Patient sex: M
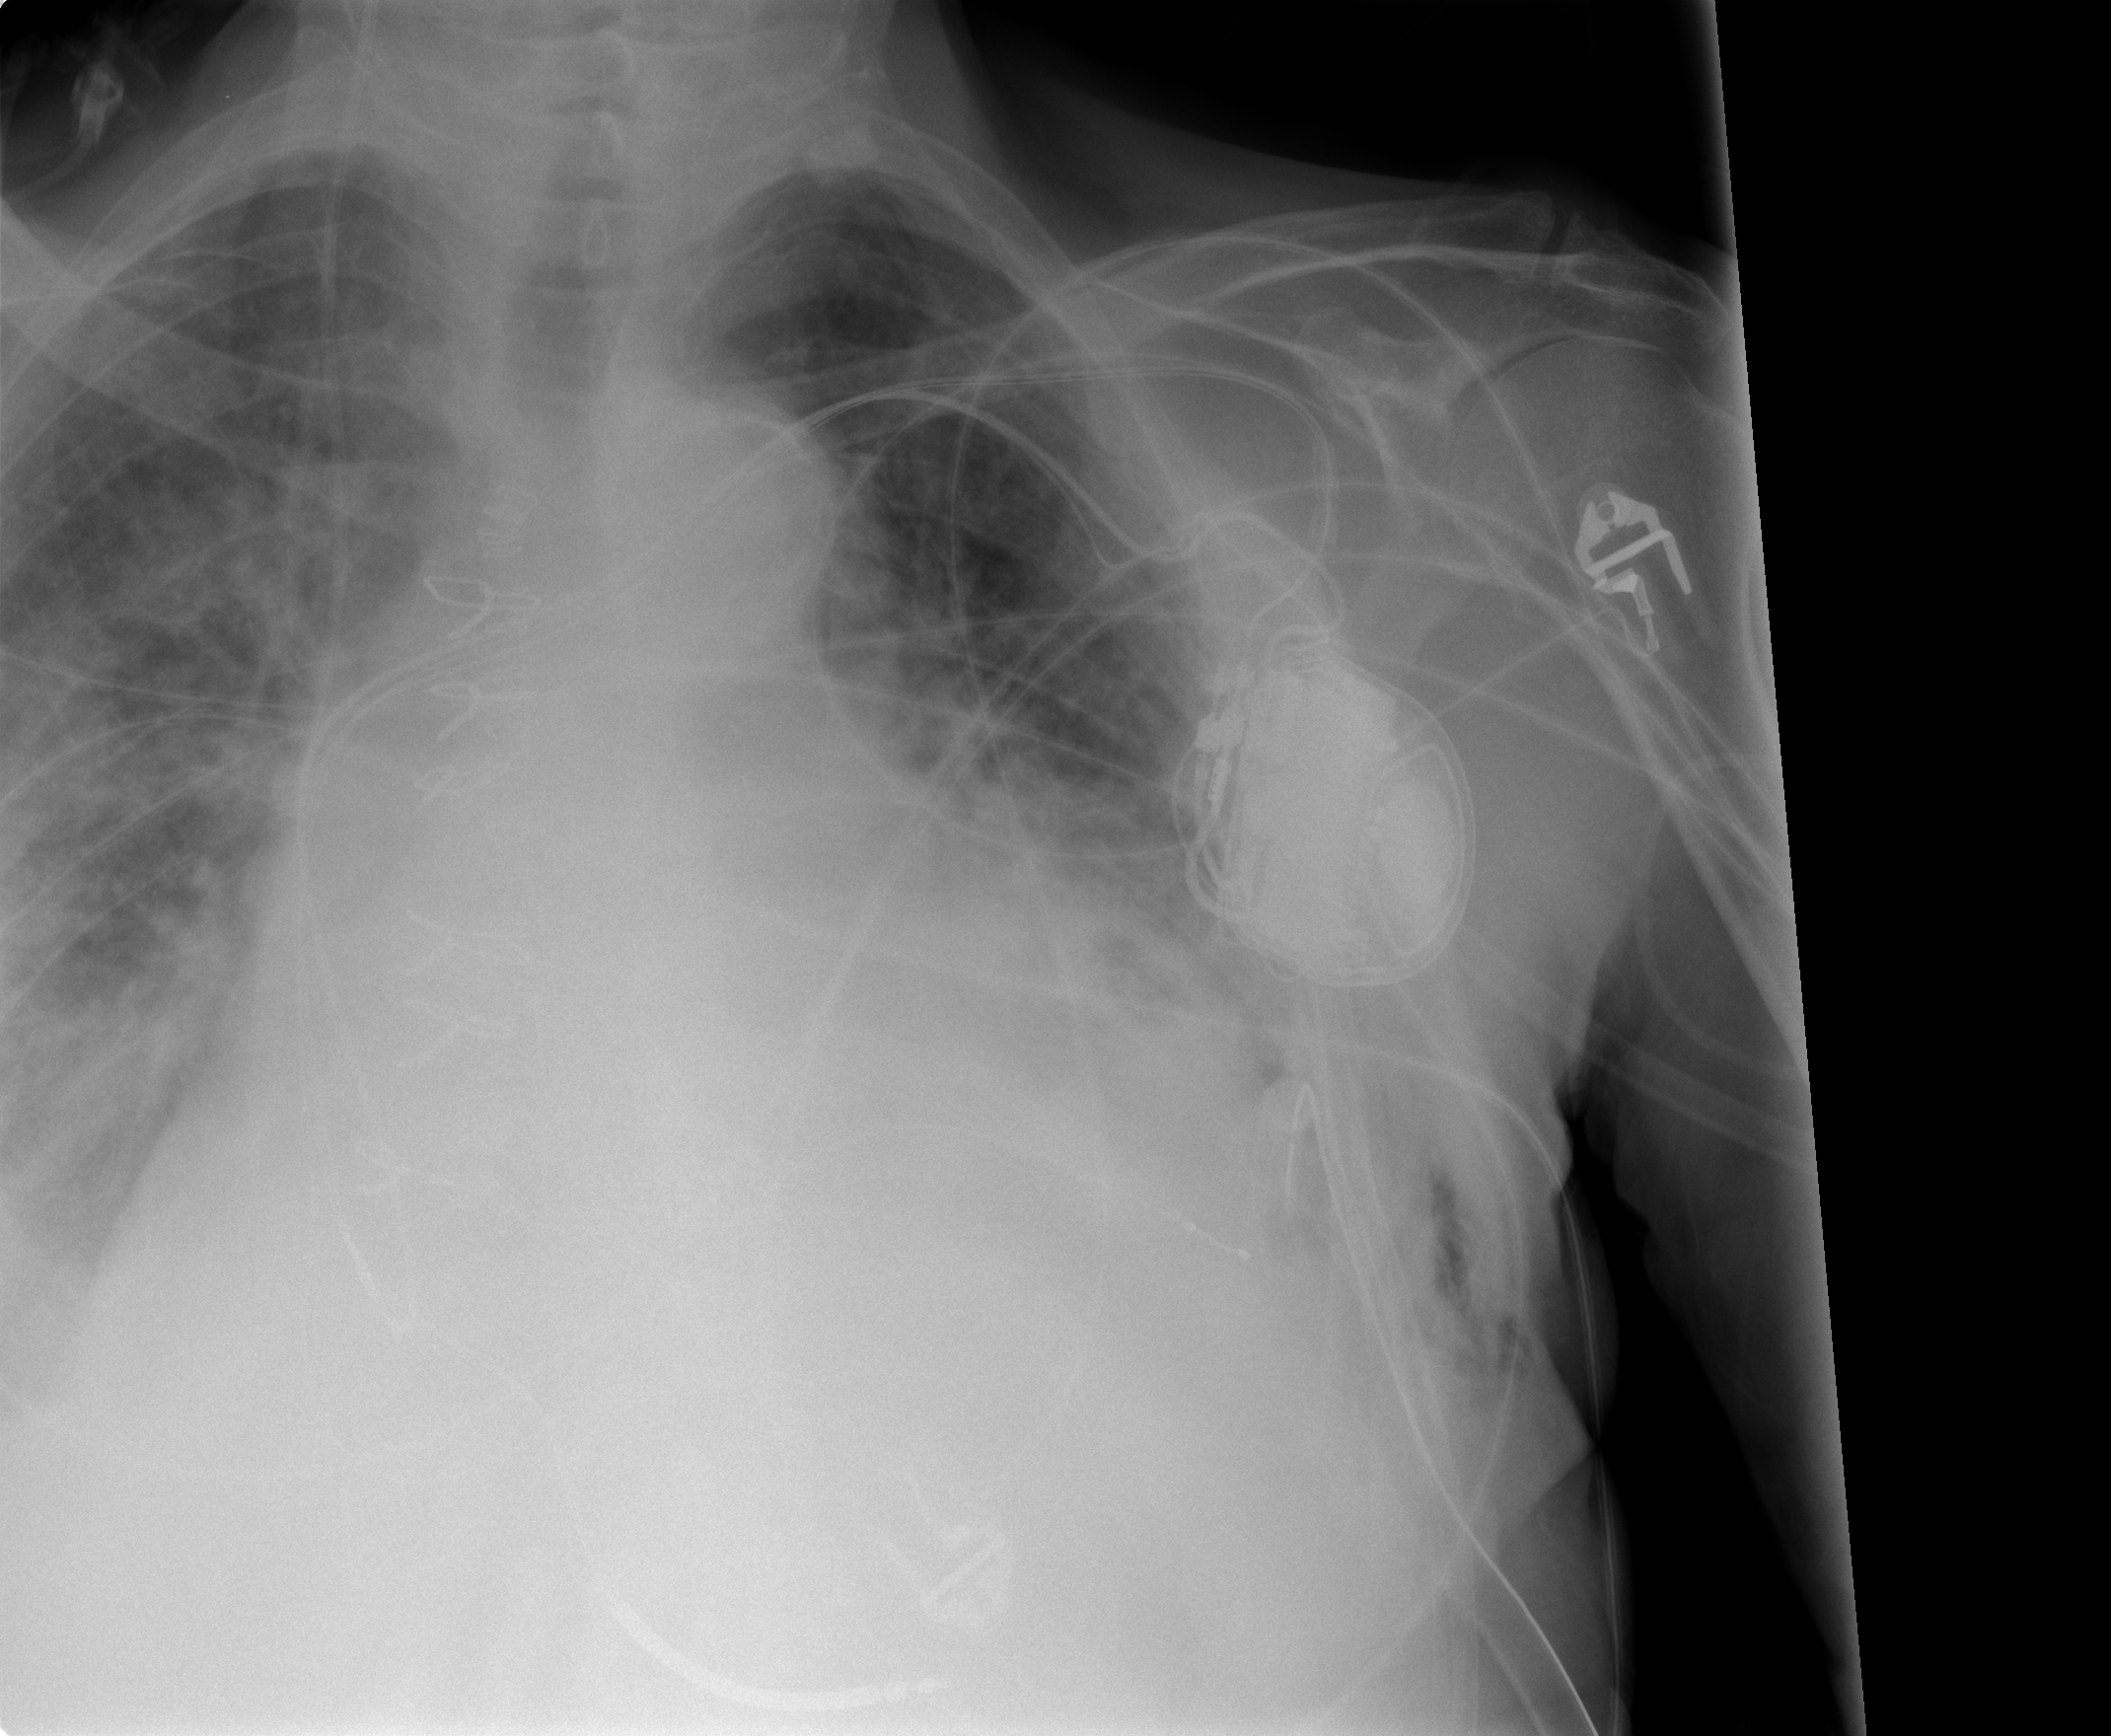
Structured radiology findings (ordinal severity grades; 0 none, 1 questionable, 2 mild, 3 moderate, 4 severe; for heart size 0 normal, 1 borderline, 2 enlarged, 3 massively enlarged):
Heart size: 2
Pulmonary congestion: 2
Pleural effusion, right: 2
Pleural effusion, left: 3
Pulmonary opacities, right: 2
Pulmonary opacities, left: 1
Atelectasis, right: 3
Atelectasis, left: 3